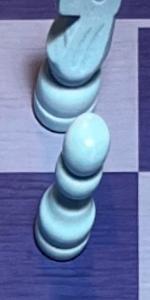
Label: Pawn_White